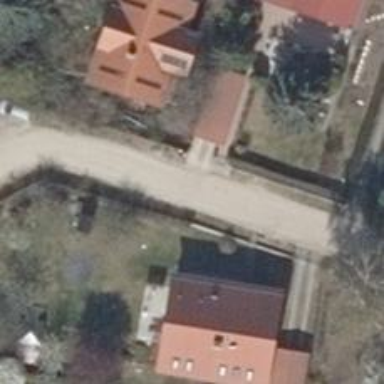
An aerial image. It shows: Driveway.